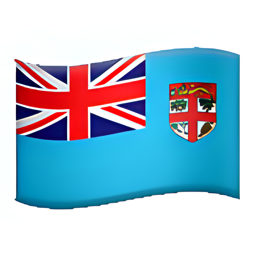
Name: flag for fiji
Emoji: 🇫🇯
Group: Flags
Sub-group: country-flag